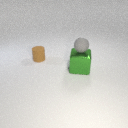
small brown rubber cylinder to the left of large green metal cube